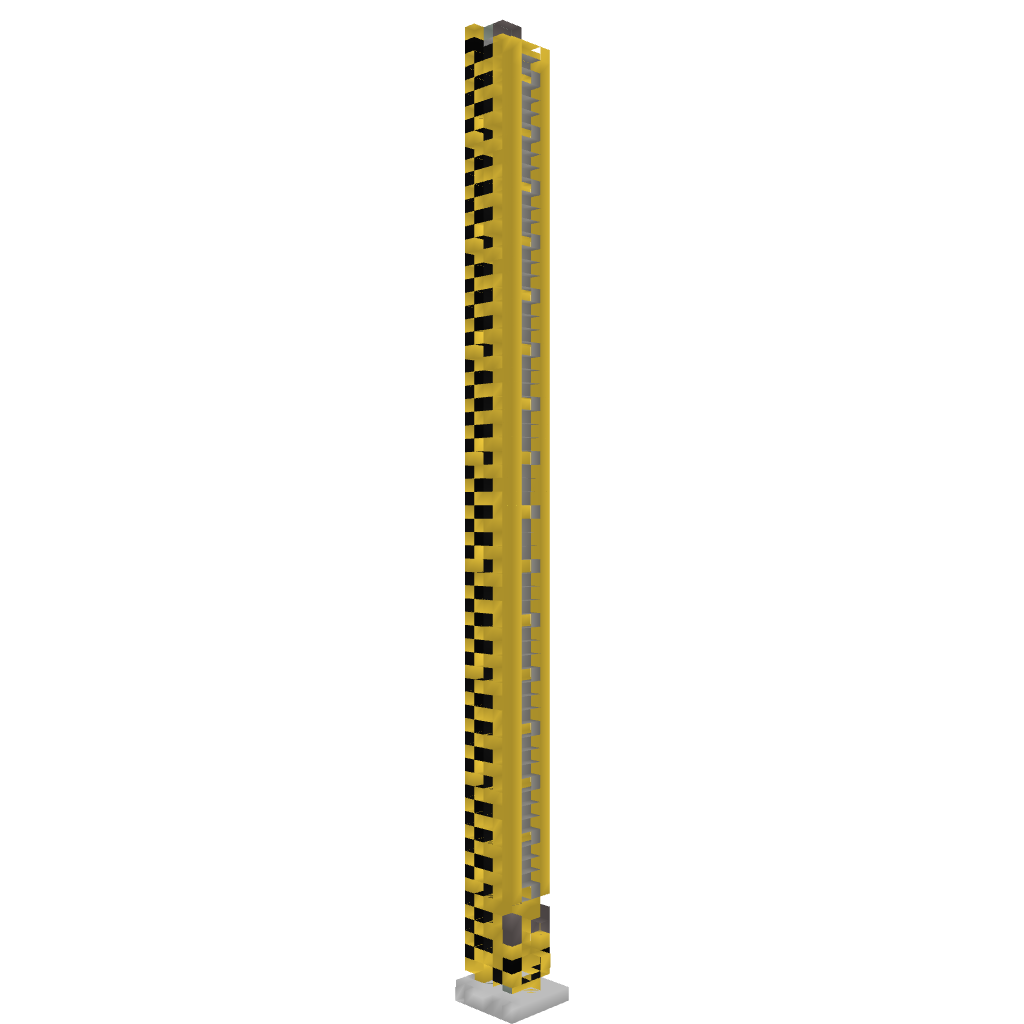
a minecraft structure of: Sky elevator